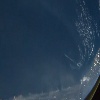
Label: water